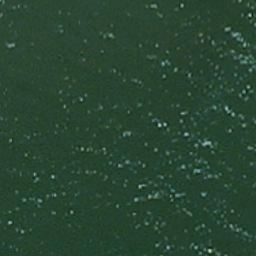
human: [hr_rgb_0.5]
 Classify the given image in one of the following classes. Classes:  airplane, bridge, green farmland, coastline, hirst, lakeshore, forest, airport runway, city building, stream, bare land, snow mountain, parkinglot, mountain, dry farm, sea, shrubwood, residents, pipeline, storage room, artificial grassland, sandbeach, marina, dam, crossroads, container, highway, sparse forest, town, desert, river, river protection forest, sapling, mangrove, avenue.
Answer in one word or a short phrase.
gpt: sea